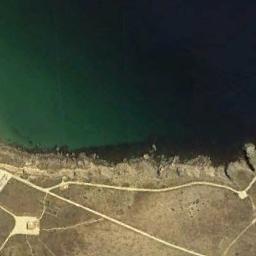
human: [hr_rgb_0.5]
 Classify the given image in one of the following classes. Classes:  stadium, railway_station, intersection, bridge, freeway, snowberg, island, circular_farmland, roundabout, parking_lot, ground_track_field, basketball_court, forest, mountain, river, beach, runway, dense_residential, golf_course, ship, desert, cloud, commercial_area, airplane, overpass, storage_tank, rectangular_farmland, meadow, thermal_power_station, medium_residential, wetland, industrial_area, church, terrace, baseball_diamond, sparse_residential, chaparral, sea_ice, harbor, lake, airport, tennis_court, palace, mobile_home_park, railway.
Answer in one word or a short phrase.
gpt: beach